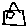
Label: house